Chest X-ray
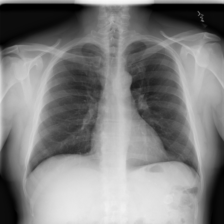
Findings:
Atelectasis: negative
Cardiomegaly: negative
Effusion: negative
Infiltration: negative
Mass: negative
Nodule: negative
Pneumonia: negative
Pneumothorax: negative
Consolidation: negative
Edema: negative
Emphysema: negative
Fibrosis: negative
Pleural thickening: negative
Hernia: negative